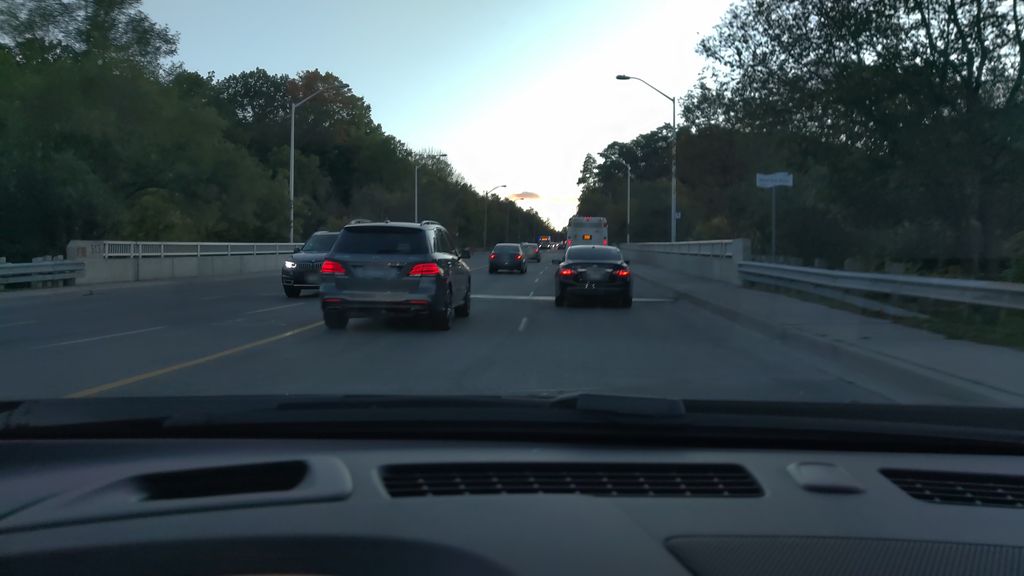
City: toronto